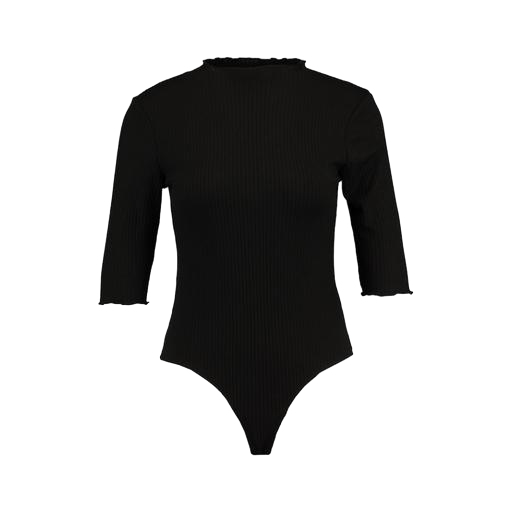
black mira cape-effect bodysuit, black three-quarter-sleeve top only macy, black 3/4 body, white background